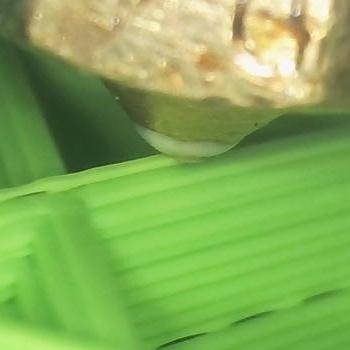
Flow rate: 42%